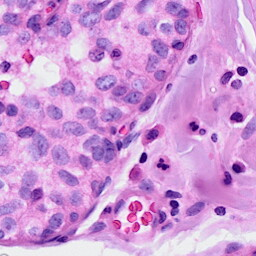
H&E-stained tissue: Breast